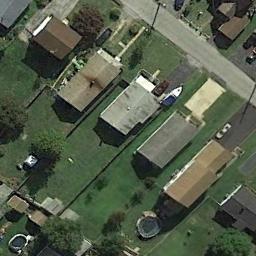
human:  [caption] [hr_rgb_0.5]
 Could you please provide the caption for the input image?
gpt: Medium-sized houses are built on green land .

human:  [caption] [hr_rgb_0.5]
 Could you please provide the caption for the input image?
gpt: The medium residential area has some neatly arranged houses on the grass and a road goes through the medium residential area .

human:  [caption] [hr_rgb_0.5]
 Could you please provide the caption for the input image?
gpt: Many buildings of different shapes are in medium residential area .

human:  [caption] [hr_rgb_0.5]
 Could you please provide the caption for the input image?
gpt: The medium residential is on the grass next to the road .

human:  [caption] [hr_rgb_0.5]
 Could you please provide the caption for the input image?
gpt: There are some buildings on green lawns on the medium residential area .